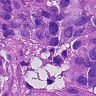
Metastatic tissue present: yes